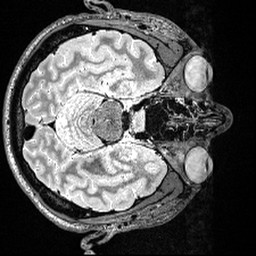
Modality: T2w
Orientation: axial
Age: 20
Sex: male